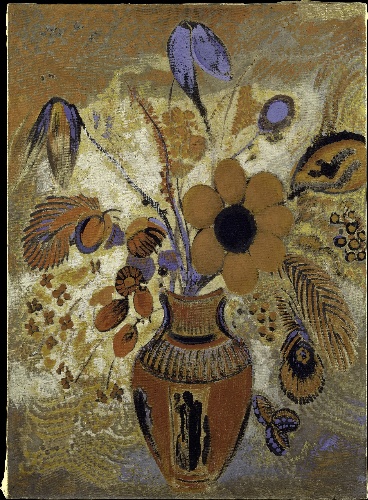
Title: Etruscan Vase with Flowers
Artist: Odilon Redon
Artist bio: French, Bordeaux 1840–1916 Paris
Date: 1900–1910
Object type: Painting
Classification: Paintings
Medium: Tempera on canvas
Dimensions: 32 x 23 1/4 in. (81.3 x 59.1 cm)
Department: European Paintings
Credit line: Maria DeWitt Jesup Fund, 1951; acquired from The Museum of Modern Art, Lillie P. Bliss Collection
Accession year: 1953
Repository: Metropolitan Museum of Art, New York, NY
Tags: Flowers|Vases|Still Life